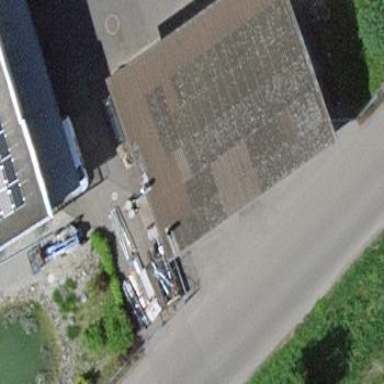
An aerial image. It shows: Barn.